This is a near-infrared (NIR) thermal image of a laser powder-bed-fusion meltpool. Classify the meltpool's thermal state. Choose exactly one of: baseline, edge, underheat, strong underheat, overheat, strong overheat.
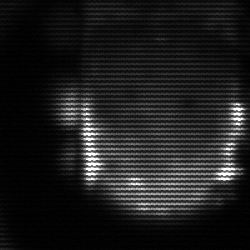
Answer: baseline